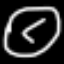
Label: clock